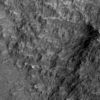
Label: not_dusty